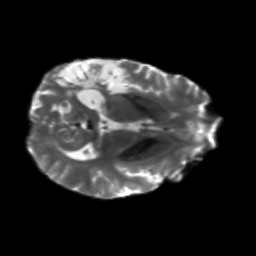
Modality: T2w
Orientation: axial
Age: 47
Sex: male
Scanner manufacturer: siemens
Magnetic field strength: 3 T
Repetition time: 5.25 s
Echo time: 0.08 s